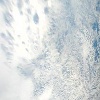
Label: cloud